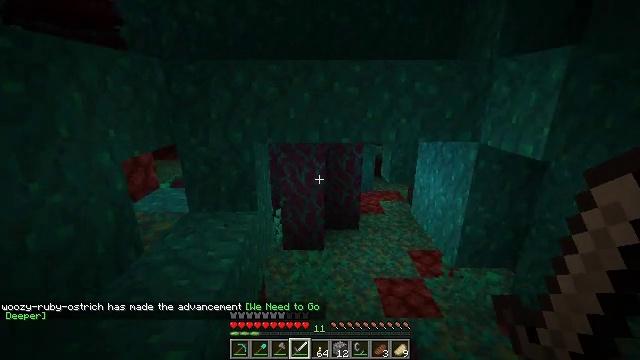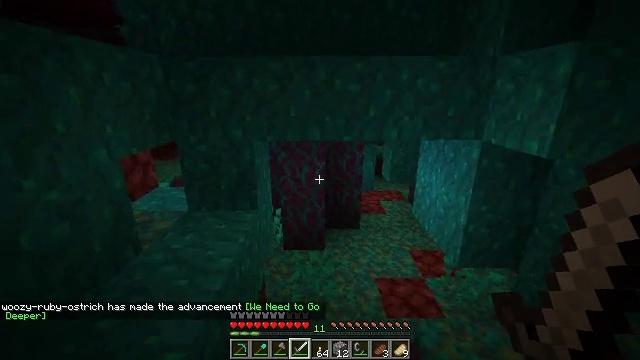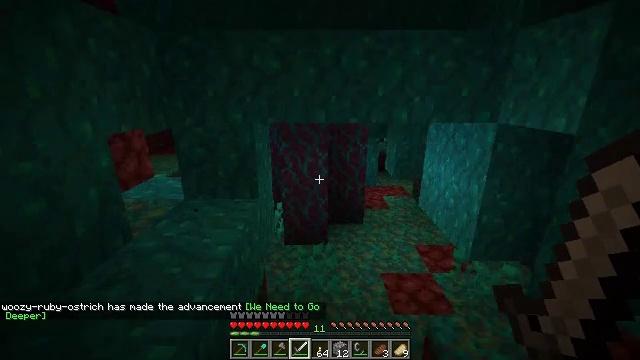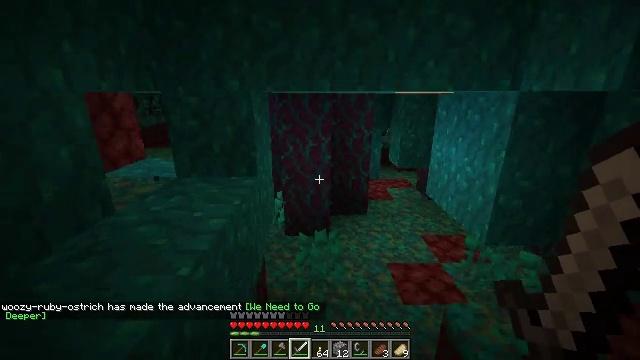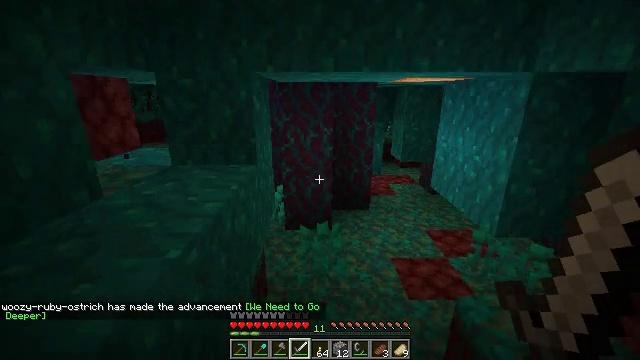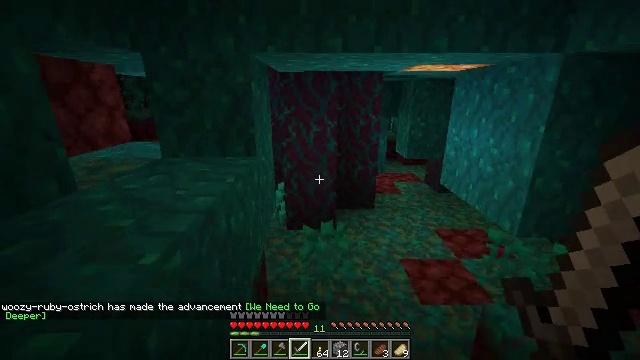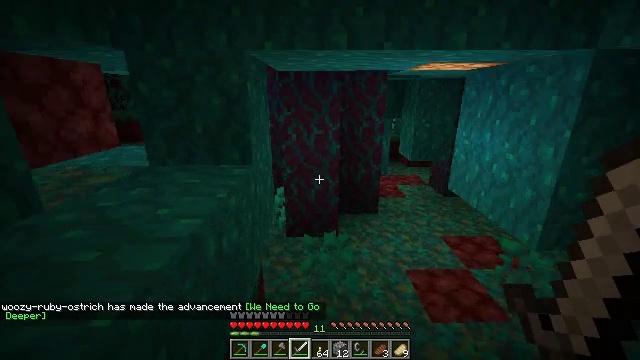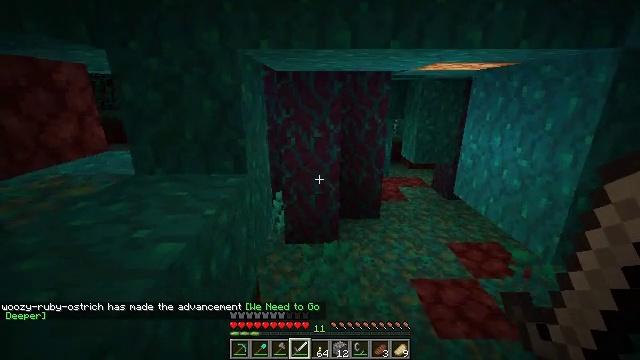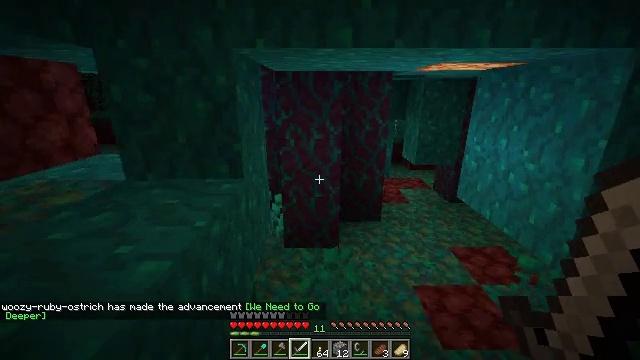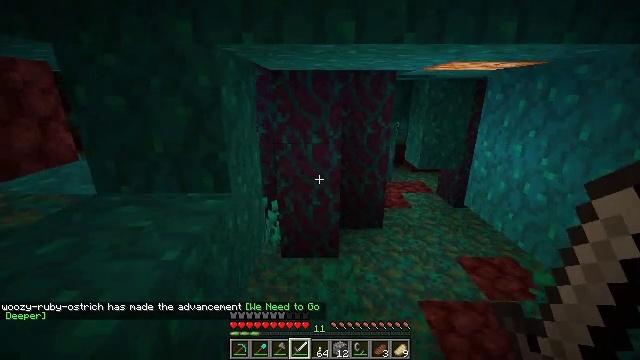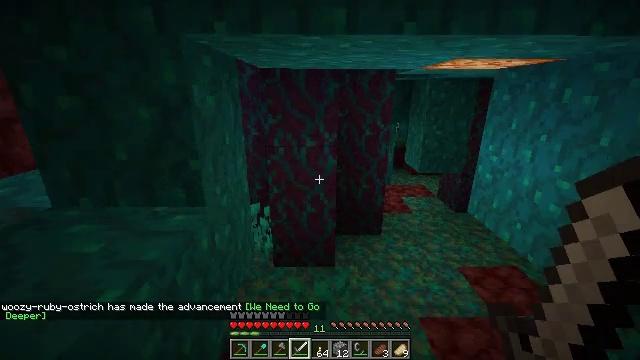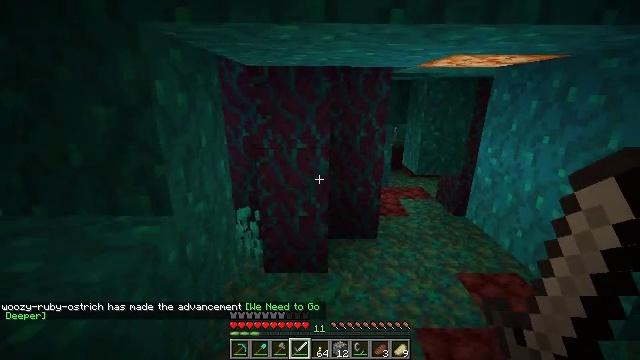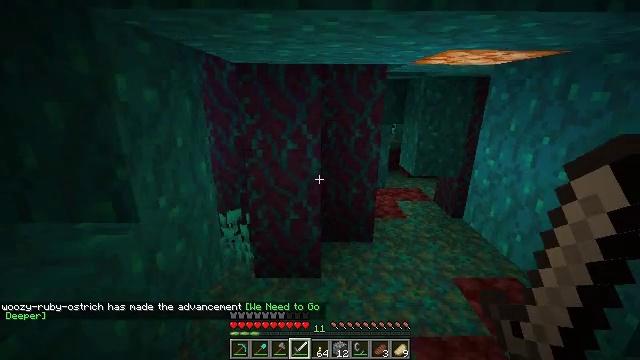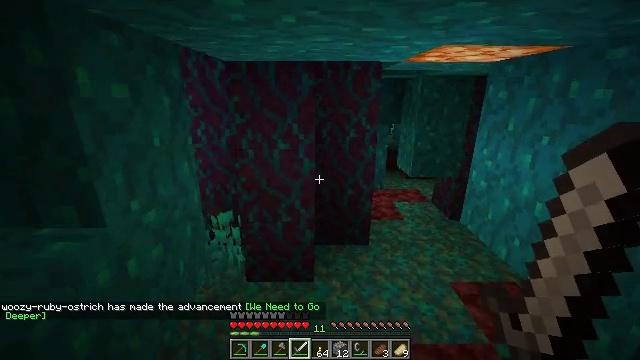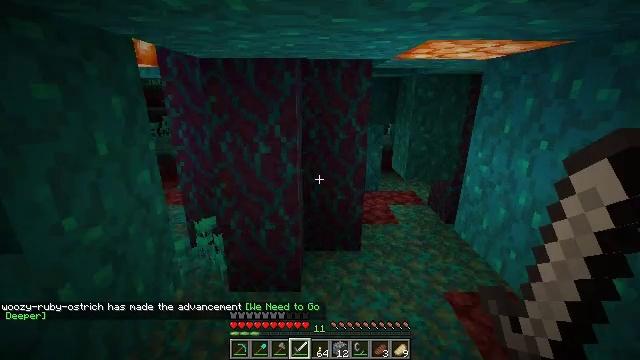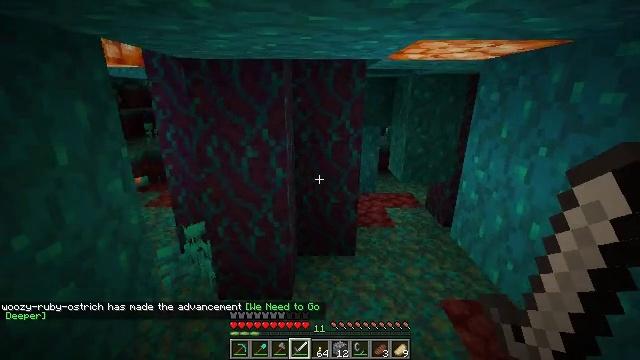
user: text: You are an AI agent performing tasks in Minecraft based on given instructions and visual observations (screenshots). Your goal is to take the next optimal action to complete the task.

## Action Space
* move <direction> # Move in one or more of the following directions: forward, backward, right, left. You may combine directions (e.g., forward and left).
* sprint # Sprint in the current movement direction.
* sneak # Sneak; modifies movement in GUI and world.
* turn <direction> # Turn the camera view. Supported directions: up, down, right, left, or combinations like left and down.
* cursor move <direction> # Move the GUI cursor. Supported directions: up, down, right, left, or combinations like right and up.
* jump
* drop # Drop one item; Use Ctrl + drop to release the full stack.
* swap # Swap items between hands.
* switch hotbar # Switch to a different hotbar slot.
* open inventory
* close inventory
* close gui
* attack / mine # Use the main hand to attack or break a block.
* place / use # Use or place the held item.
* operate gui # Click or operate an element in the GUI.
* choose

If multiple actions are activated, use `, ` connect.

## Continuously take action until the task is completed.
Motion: motion action
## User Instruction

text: Break the glowing shroomlight.
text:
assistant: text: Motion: move forward
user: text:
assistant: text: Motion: move forward
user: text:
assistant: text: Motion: move forward
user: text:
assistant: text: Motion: move forward
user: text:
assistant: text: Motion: move forward
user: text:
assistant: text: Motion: move forward
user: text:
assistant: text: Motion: move forward
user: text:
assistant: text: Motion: move forward
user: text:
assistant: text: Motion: move forward
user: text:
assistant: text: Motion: move forward and move right
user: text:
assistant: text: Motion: move forward and move right
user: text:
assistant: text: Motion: move forward and move right
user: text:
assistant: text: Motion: move forward and move right
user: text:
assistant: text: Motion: move forward and move right
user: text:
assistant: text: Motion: move forward and move right
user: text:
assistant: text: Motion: move forward and move right
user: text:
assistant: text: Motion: move forward
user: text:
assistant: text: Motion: move forward
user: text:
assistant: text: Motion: move forward, turn right and up
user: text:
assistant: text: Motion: move forward
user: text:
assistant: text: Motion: move forward
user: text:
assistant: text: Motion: move forward, turn right and up
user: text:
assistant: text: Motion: move forward, turn right and up
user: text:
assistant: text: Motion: turn right and up
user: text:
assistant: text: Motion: turn up
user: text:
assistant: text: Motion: turn up
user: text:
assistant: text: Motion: turn up
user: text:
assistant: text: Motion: move right, turn right and up
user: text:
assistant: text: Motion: move right, turn right and up
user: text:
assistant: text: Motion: turn up